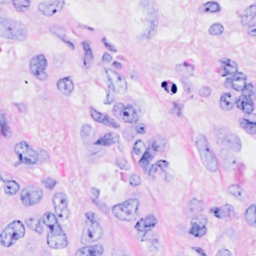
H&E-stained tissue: Breast